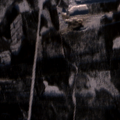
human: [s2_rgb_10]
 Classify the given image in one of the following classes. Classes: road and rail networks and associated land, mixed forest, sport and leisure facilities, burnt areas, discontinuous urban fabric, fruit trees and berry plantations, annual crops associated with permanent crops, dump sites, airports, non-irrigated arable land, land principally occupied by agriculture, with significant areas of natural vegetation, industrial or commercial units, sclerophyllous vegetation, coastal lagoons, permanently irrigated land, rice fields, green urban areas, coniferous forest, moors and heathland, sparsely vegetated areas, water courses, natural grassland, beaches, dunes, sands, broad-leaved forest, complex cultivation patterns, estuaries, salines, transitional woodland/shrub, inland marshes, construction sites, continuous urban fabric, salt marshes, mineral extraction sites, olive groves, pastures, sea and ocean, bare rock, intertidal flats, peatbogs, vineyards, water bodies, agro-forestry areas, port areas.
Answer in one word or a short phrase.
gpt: mixed forest, transitional woodland/shrub